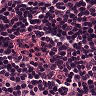
Metastatic tissue present: no